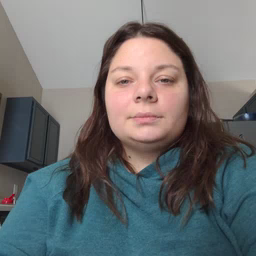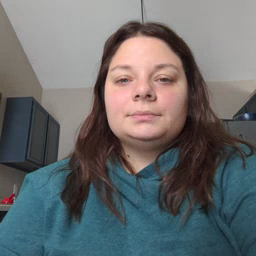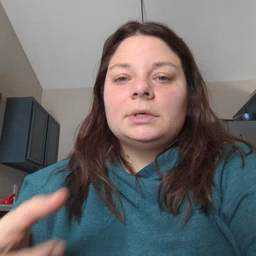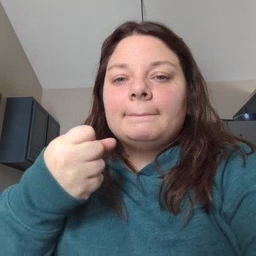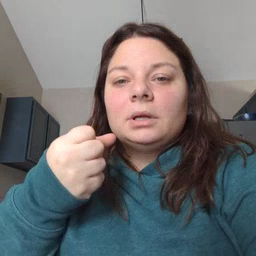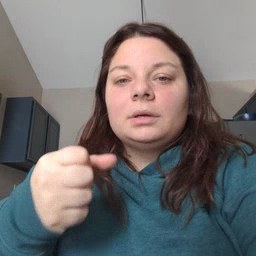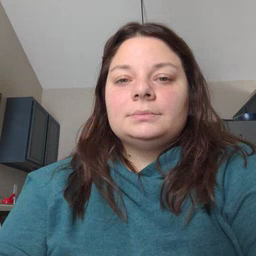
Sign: milk